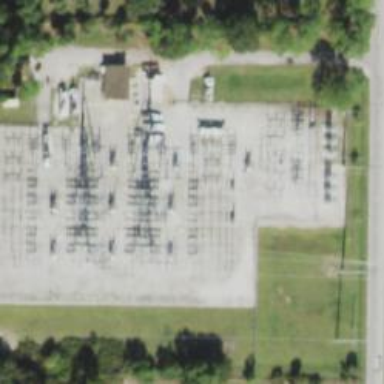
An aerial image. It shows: Switch for power supply.